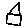
Label: house